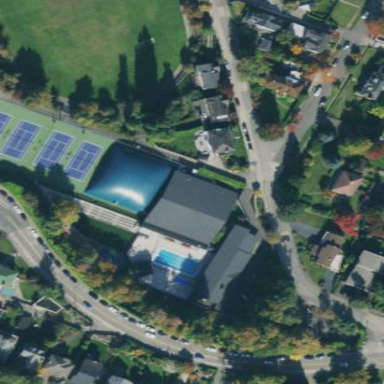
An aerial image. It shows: Paved tennis court on leisure land.